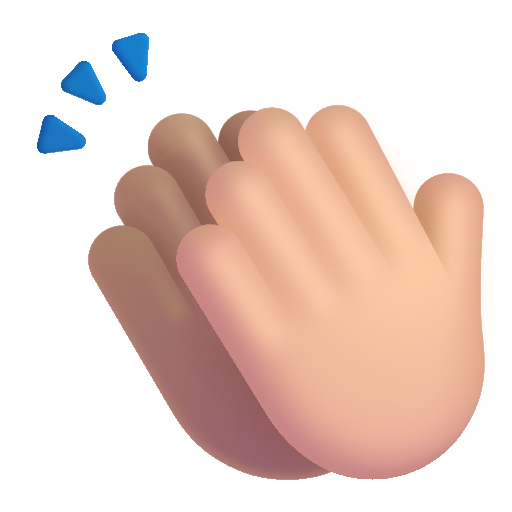
clapping hands color  light